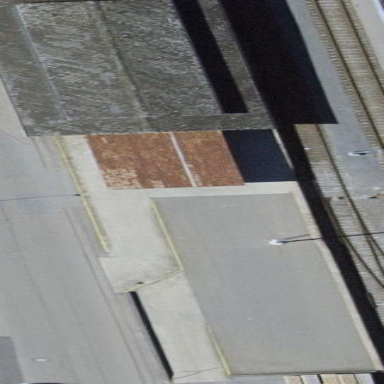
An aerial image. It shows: View of roof of building.